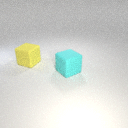
large yellow rubber cube to the left of large cyan rubber cube